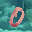
Label: 0